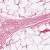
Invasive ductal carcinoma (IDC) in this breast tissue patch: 0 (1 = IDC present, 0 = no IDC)